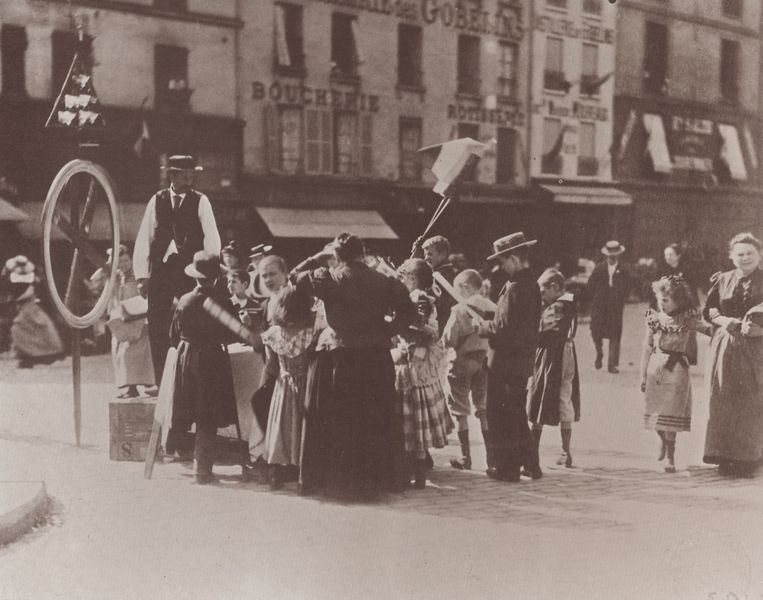
Titel: Leben und Arbeitswelt, Lotterie
Künstler: Jean Eugène Auguste Atget
Standort: Paris
Institution: Bibliothèque Nationale, Cabinet des Estampes
Schlagwörter: gruppe, mann, schatten, weiß, frauen, menschen, stadt, braun, frankreich, frau, hut, hüte, kariert, licht, männer, schwarz, straße, gebäude, ansammlung, leute, menge, hemd, sockel, stehen, häuser, fassade, fassaden, platz, sepia, vorführung, französisch, rad, weste, foto, fotografie, photographie, schwarzweiß, kiste, photo, rummel, kinfer, plate